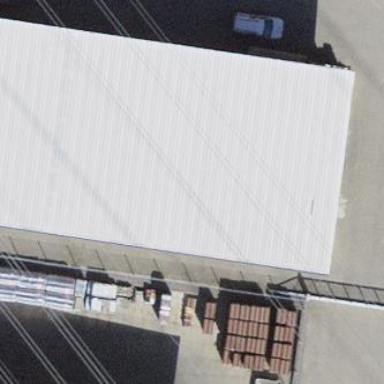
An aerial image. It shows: Warehouse building.